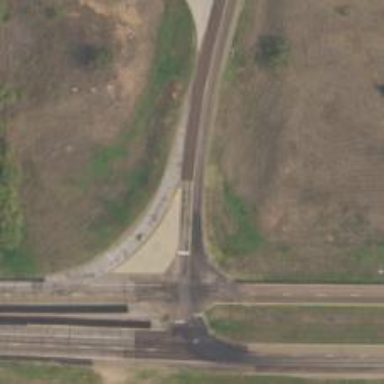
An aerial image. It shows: Secondary road with asphalt surface.